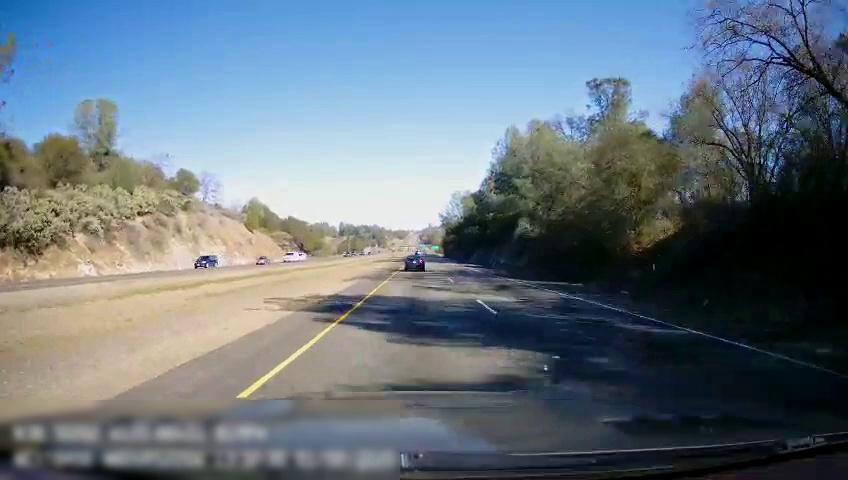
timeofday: Day
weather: Sunny
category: Drivable Space
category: Drivable Space
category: Vehicles | Truck
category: Vehicles | SUV
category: Vehicles | Van
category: Vehicles | Car
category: Vehicles | Car
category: Lanes | Current Lane
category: Lanes | Current Lane
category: Lanes | Alternate Lane